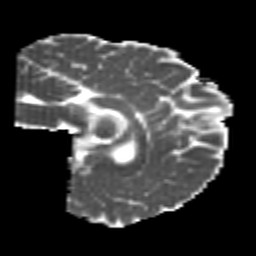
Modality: MD
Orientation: sagittal
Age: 21
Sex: male
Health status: healthy
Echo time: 0.074 s